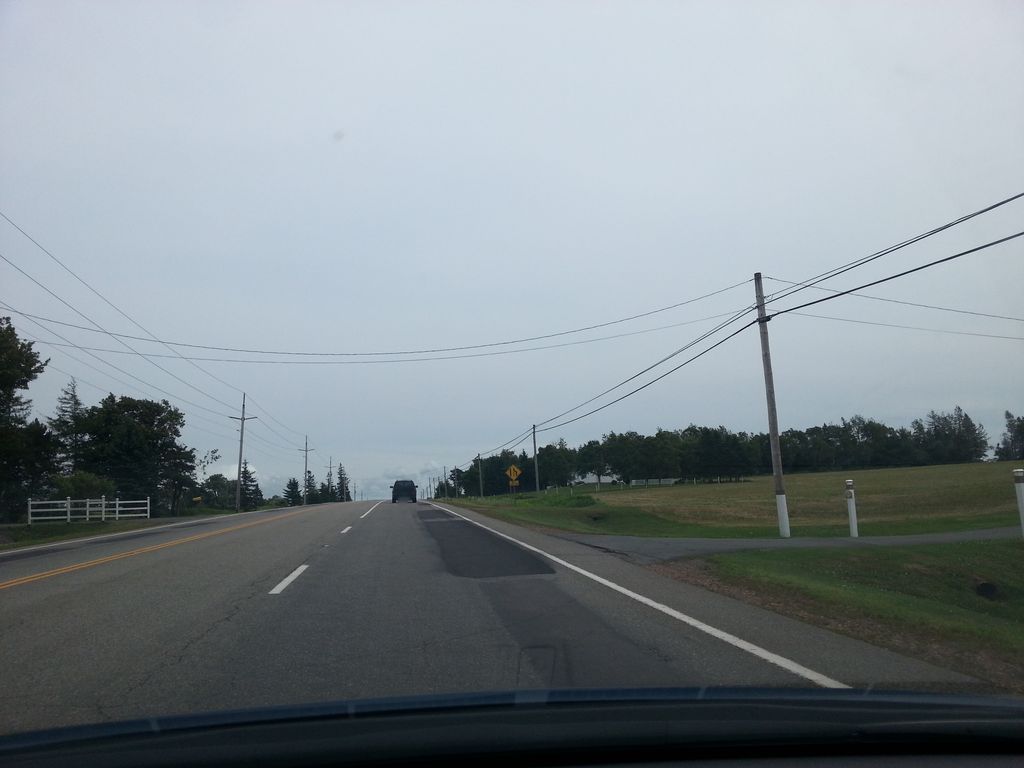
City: charlottetown